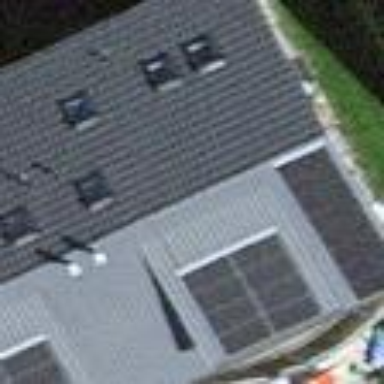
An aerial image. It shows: Simple house.